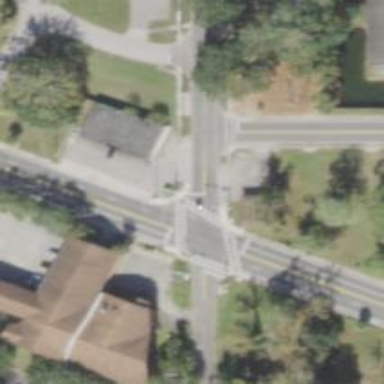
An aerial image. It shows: Marked road crossing.